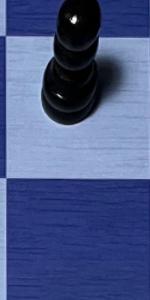
Label: Empty